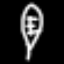
Label: leaf